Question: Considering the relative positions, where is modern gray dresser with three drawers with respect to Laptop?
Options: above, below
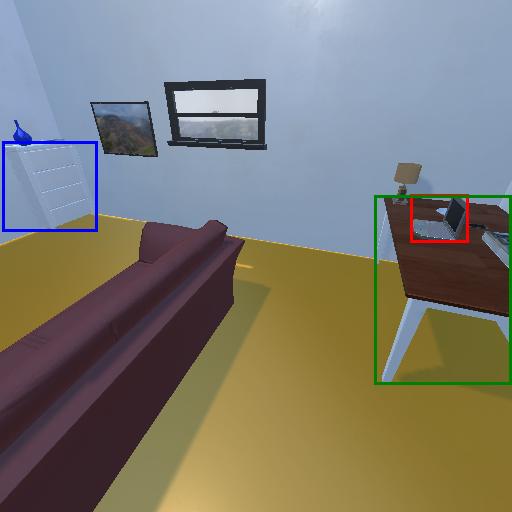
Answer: above